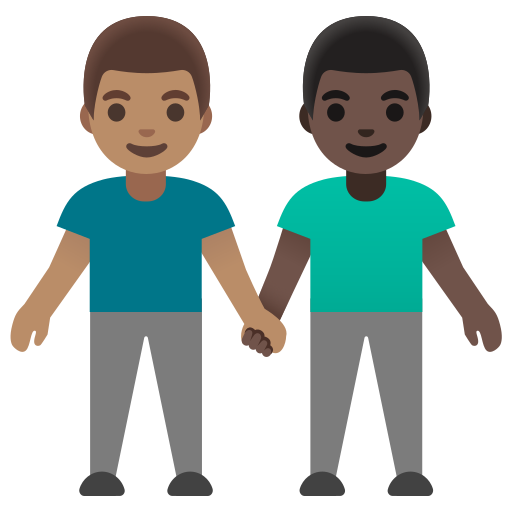
Emoji: 👨🏽‍🤝‍👨🏿